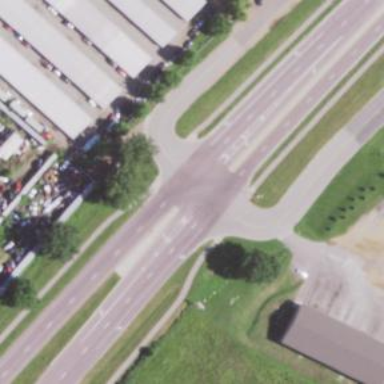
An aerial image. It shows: Marked asphalt crossing for cyclists and pedestrians.